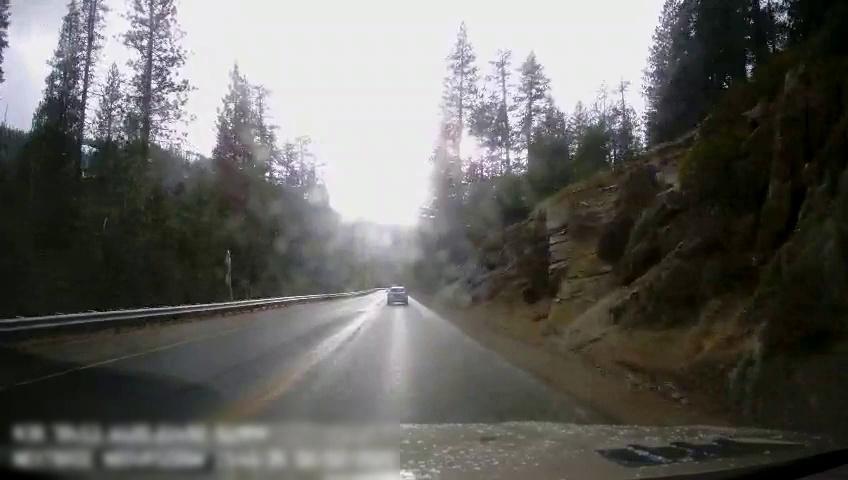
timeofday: Day
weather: Sunny
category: Drivable Space
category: Vehicles | SUV
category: Lanes | Current Lane
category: Lanes | Opposite Lane
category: Lanes | Opposite Lane